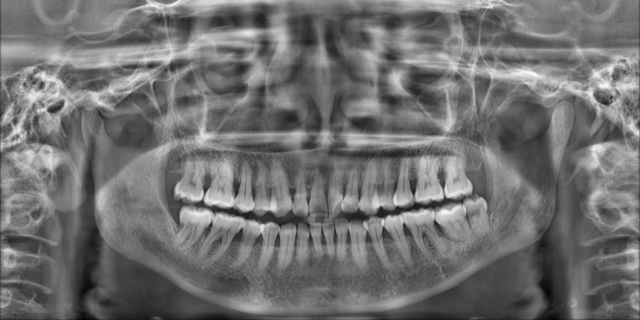
adult